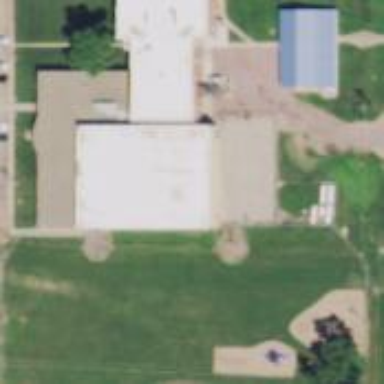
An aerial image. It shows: School.